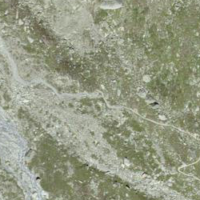
EUNIS habitat code: 26
Species observed at this site:
Tichodroma muraria